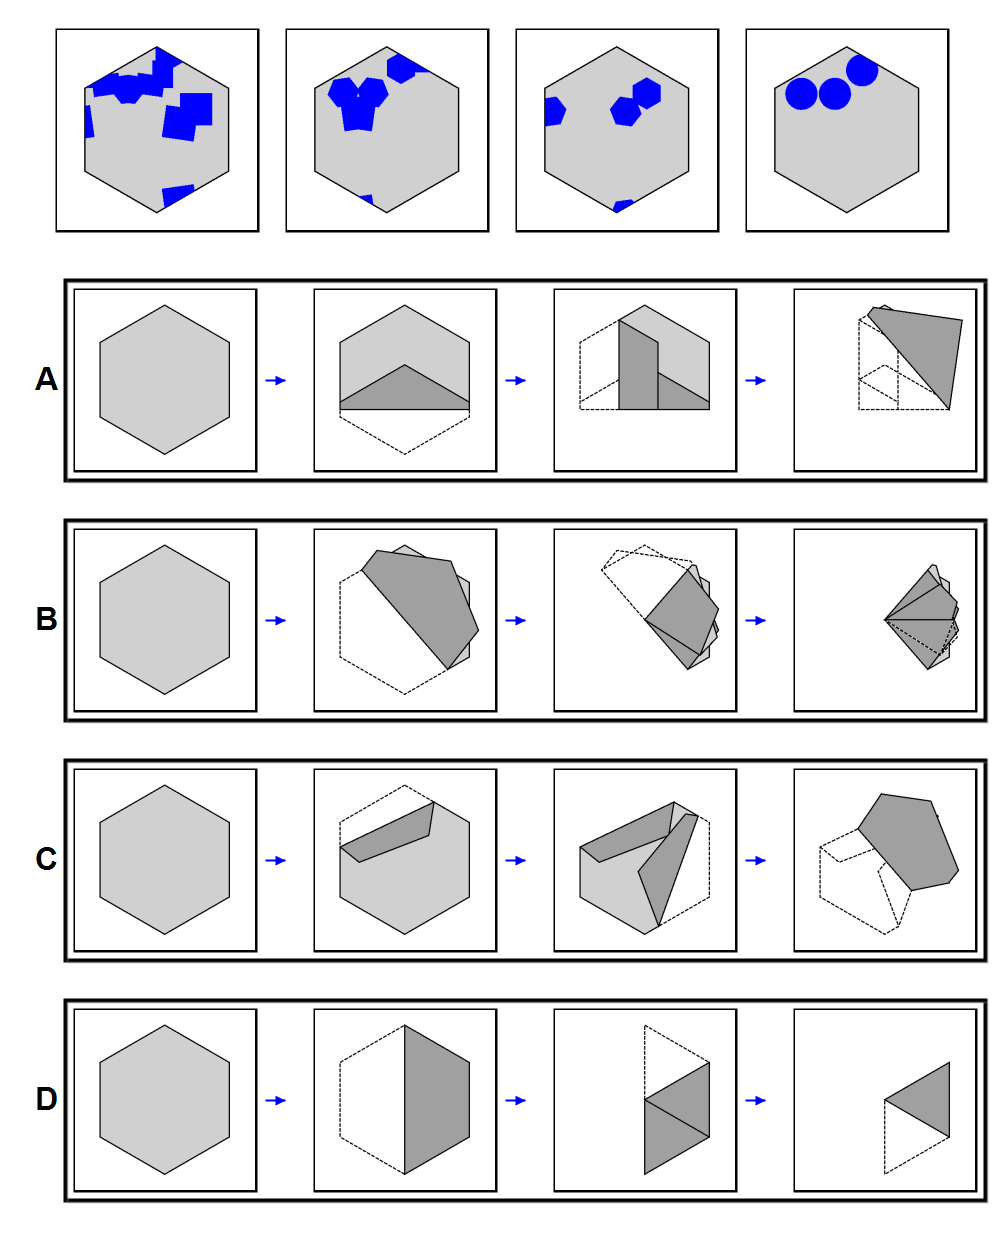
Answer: A